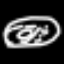
Label: donut